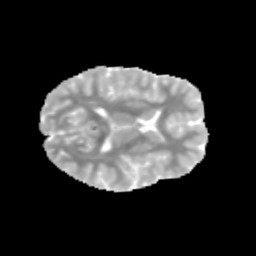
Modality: MD
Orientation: axial
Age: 13
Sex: male
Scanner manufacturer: siemens
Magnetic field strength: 3 T
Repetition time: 3.8 s
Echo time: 0.07 s